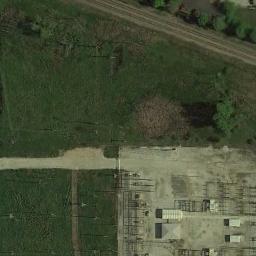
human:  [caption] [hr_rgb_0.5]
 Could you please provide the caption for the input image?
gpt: There are several buildings beside the meadow .

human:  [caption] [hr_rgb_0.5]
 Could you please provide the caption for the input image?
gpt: The entire image is dominated by grass .

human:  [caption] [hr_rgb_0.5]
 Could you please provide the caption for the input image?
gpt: There is a road and some houses next to the meadow .

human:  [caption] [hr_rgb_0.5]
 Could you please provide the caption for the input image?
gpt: This meadow has dense grasses, Some trees and an open area and some roads go through the meadow .

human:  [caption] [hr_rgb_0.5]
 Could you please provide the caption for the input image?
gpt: There are some green trees and buildings beside the green meadow .